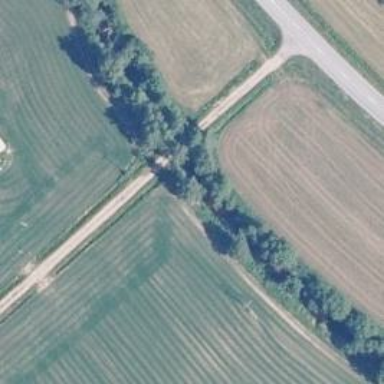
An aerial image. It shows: Track road with bridge.